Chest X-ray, AP view. Patient: 52 years old, sex M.
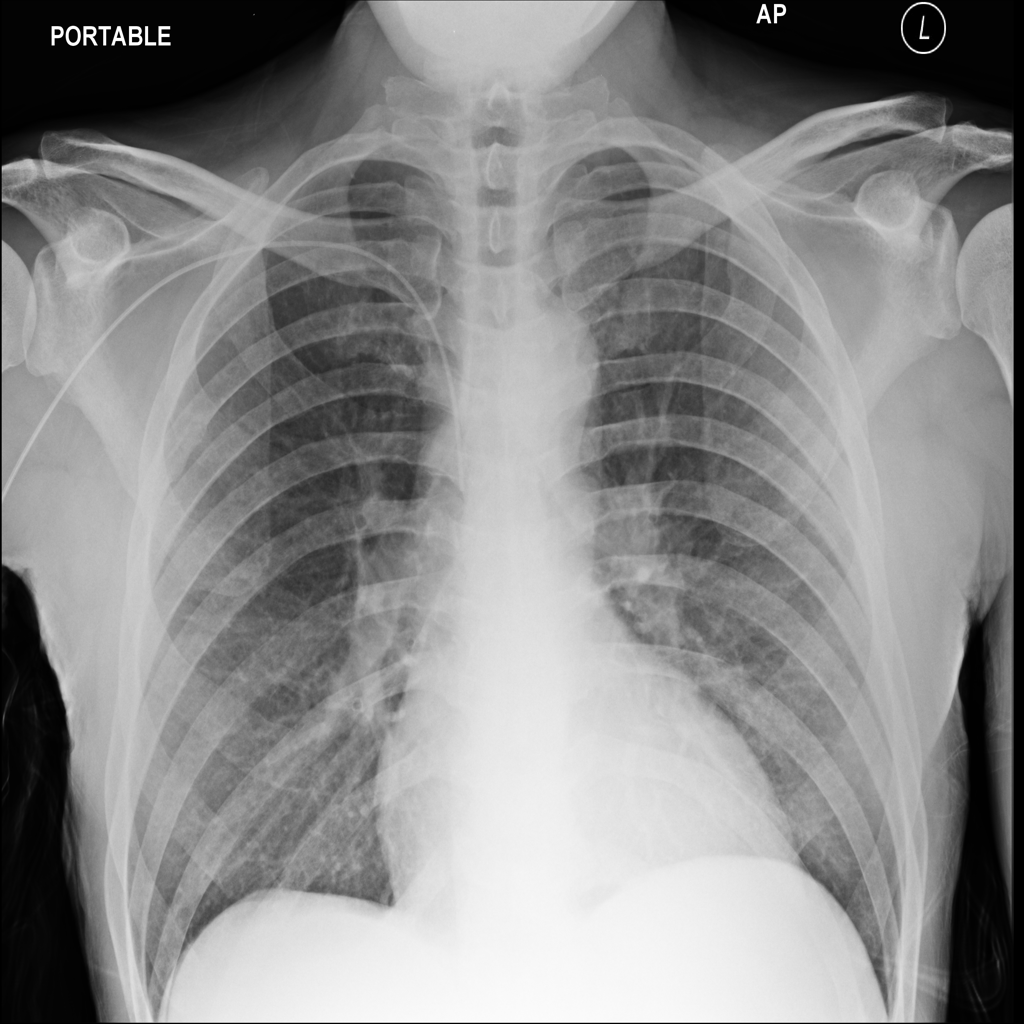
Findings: No Finding